Question: I have this script (among others) that generates my wallpaper upon every login/midnight. It has 755 permissions. Part of code:
'''
#/bin/bash
convert -size 1440x900 xc:none wall.png
composite -gravity center ../pics/im256.png wall.png wall.png
composite -geometry 118x67+661+578 ../pics/im-title-white.png wall.png wall.png
TIME='$HOME/bin/time.py | grep "\."'
if [[ $TIME == *'* ]]
then
# <...1...>
else
# <...2...>
fi
'''
I'm interested if my '$TIME' variable has ''' symbols in it. When there are no ''' symbols - everything is good.
Now when I know there is at least one ''' symbol (or I can force make that way), when I double-click the script I find myself in 'else' statement, when I run the script in terminal - I find myself in 'then' statement. I would like to always get to 'then' statement, but how?
I cropped the part that is failing (left - correct, right - wrong):

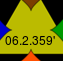
Answer: It took me to write a post until I notice that shebang is not actually a shebang. '#!/bin/bash' fixed the problem.
It appears that incorrect shebang defaulted to '/bin/sh' which was incapable of running correctly. My login shell is '/bin/bash' which means running from shell even without 'bash' keyword eg.: './script.sh' defaults to bash and not sh. Why couldn't it do the same on double-click..